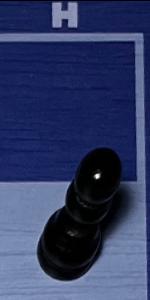
Label: Pawn_Black